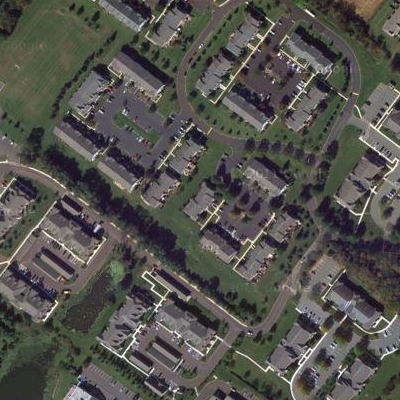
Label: Resident